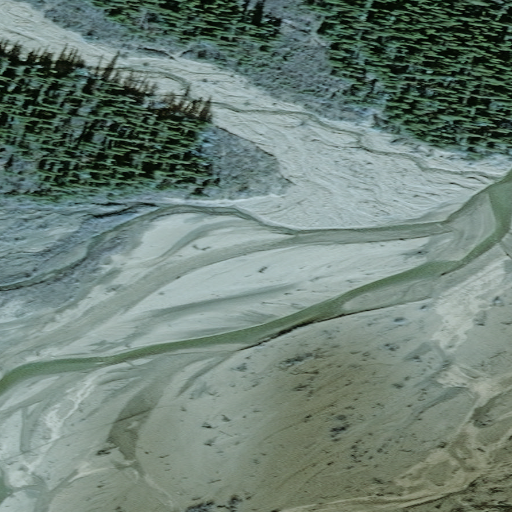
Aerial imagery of valley in Alaska named Brinkman Gulch containing only unknown